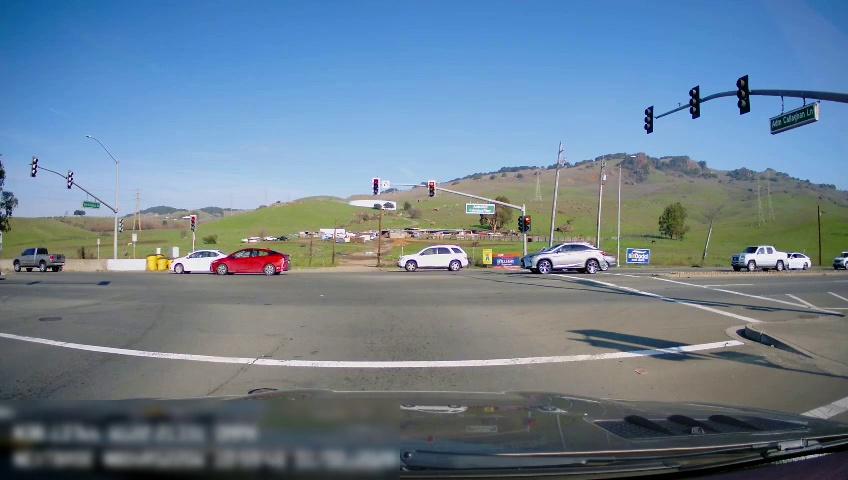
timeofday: Day
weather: Sunny
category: Drivable Space
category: Vehicles | SUV
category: Vehicles | Car
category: Vehicles | SUV
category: Vehicles | Car
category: Vehicles | Car
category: Vehicles | Car
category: Vehicles | Truck
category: Vehicles | SUV
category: Vehicles | Truck
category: Lanes | Opposite Lane
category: Traffic | Lights
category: Traffic | Lights
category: Traffic | Lights
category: Traffic | Lights
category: Traffic | Lights
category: Traffic | Lights
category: Traffic | Lights
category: Traffic | Signs
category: Traffic | Lights
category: Traffic | Lights
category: Traffic | Signs
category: Traffic | Lights
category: Traffic | Lights
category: Traffic | Signs